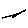
Label: line